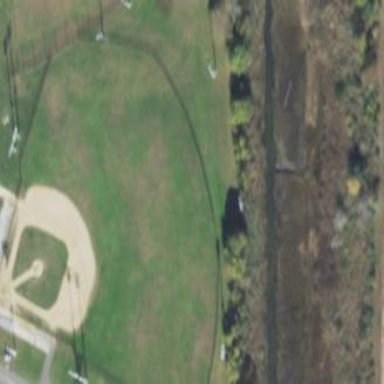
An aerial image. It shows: Baseball pitch for leisure land activities.